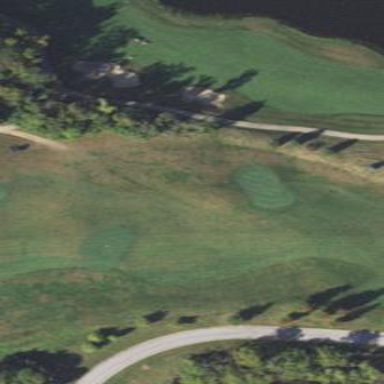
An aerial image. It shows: Golf fairway surrounded by grass.